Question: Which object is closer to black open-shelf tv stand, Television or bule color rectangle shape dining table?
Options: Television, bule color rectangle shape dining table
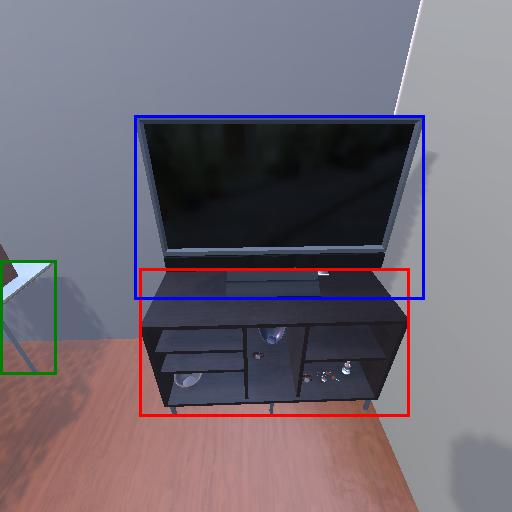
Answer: Television